Aerial crown-view tile of a tropical tree (Barro Colorado Island, Panama), acquired 20240716:
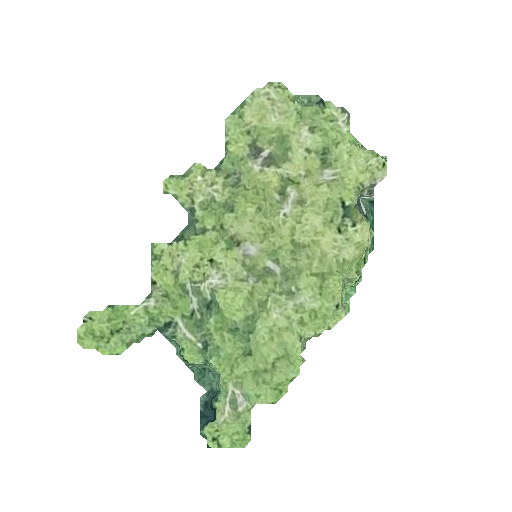
Species: Poulsenia armata
GBIF accepted scientific name: Poulsenia armata
Crown area: 85.998 m²